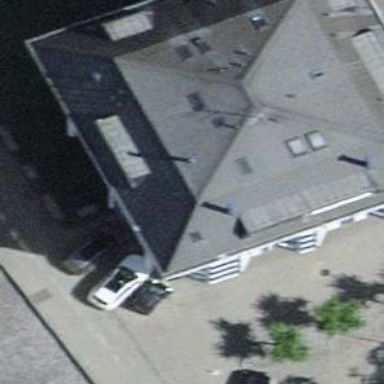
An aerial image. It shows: View of apartment building.